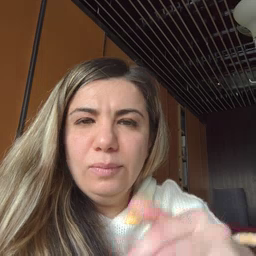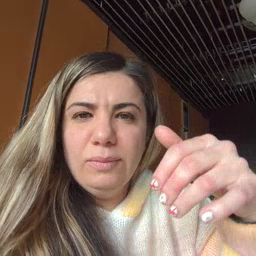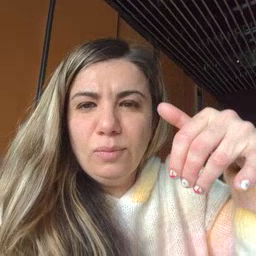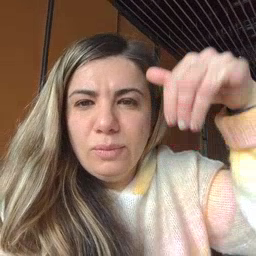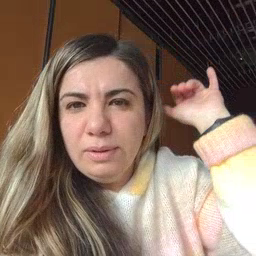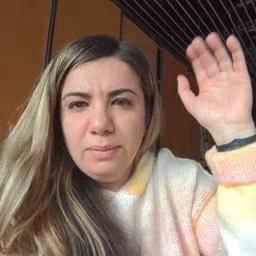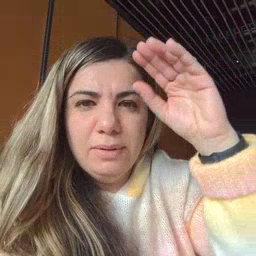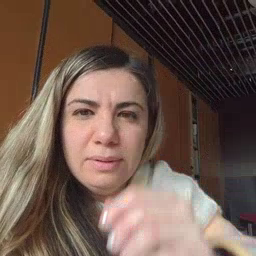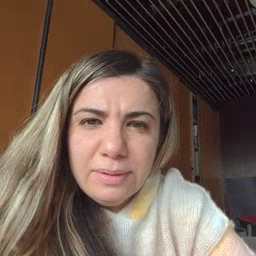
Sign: cowboy